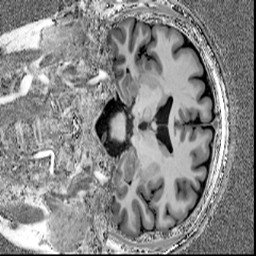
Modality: T1w
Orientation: coronal
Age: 33
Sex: male
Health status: healthy
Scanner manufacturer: siemens
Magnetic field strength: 7 T
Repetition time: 4.3 s
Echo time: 0.00227 s